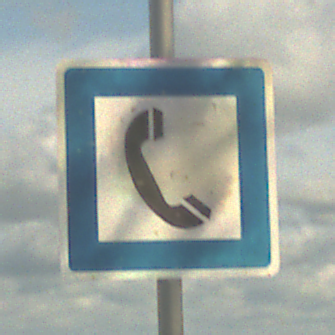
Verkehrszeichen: Fernsprecher
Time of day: Midday
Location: Outdoor (RoadRail)
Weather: PartlyCloudy
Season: NotSpecified
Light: Natural